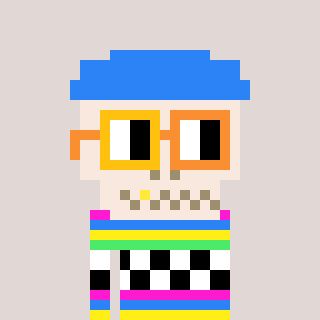
a pixel art character with square yellow and orange glasses, a skeleton-hat-shaped head and a gunk-colored body on a warm background